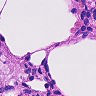
Metastatic tissue present: no